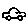
Label: car